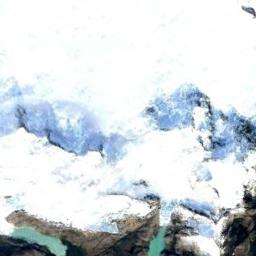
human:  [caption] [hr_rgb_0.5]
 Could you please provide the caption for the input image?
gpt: There is snow on the part of the snowberg .

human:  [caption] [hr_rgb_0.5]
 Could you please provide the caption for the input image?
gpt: A snow-covered mountain covered in large areas .

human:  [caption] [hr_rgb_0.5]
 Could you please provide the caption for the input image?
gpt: The snow berg is next to the lake .

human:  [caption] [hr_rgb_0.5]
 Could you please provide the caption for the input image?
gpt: The snowberg is covered with glaciers and some fiords are next to the snowberg .

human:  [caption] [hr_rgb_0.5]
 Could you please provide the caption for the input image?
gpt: There are much snow and two green lakes on the snowberg .